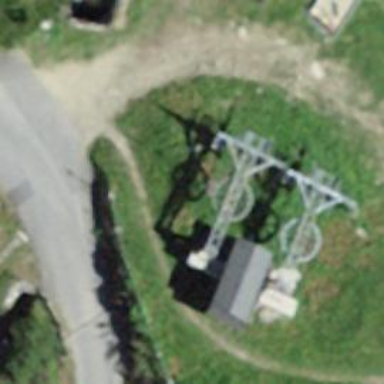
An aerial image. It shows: Pylon for aerialway.